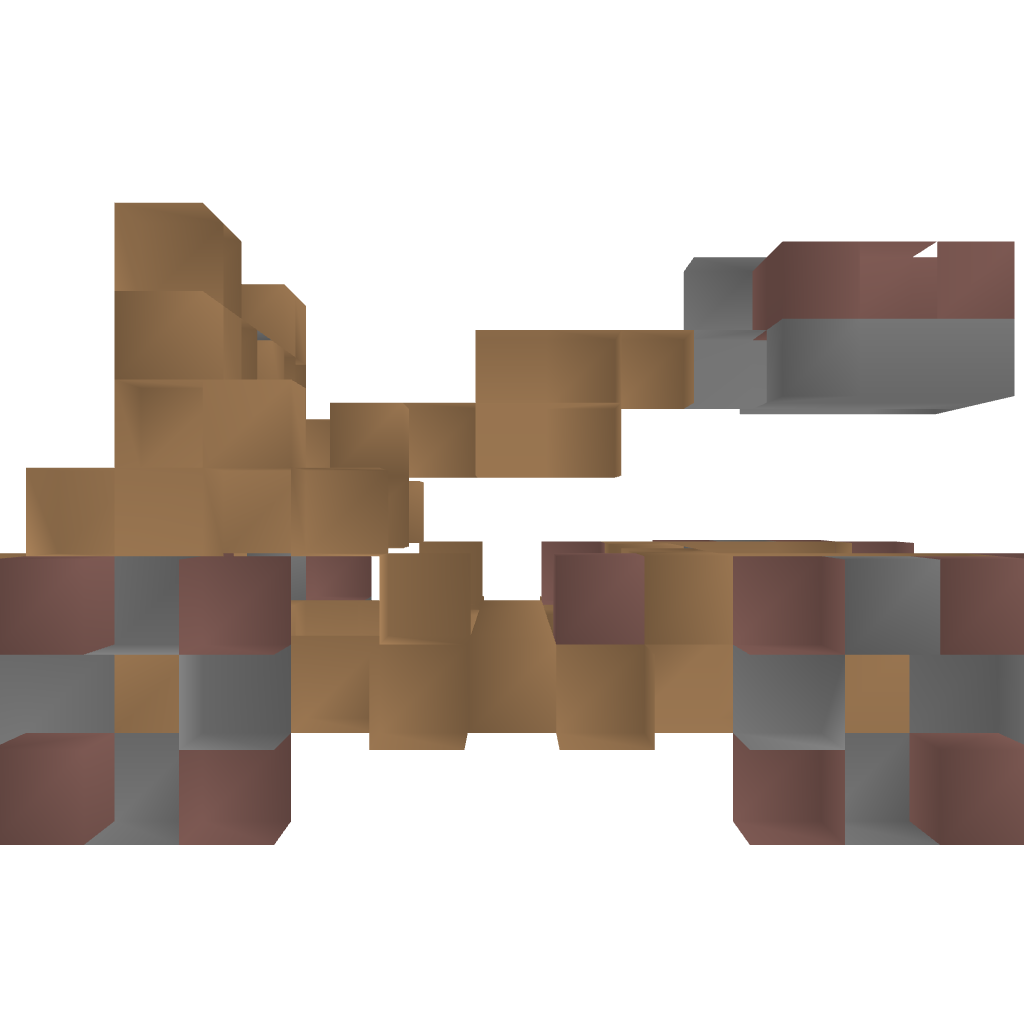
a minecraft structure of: catapult good quality